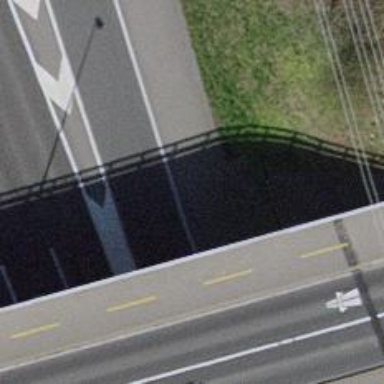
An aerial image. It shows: Asphalt motorway link.